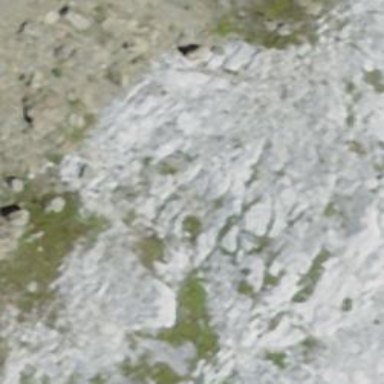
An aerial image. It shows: Natural cliff.